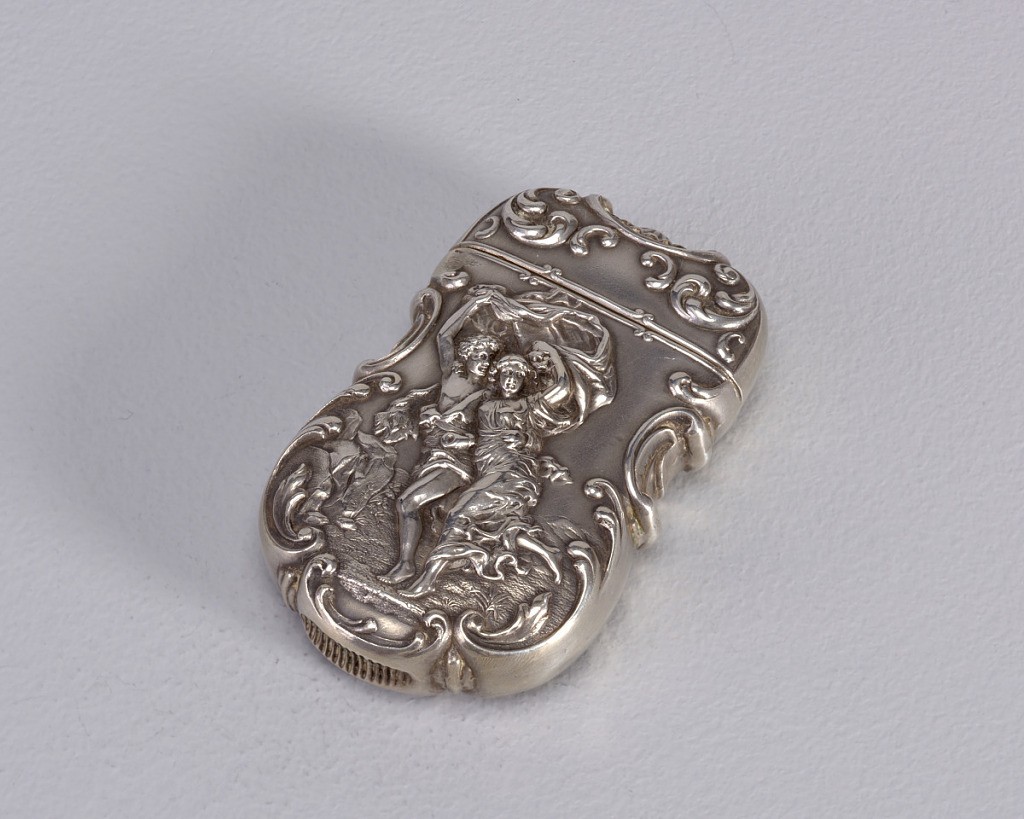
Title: "The Storm"
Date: ca. 1900
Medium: Silver
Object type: Matchsafe
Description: Oblong, curved top, bottom and corners, sides slightly indented just above center, featuring raised decoration of running couple in loose, flowing garments, each holding end of billowing cloth above their heads, he has arm clasped around her waist, all framed by scroll work. Reverse features inscribed monogram and scroll work near edges. Lid hinged on side. Striker on bottom.